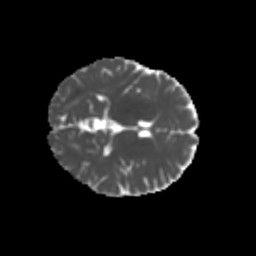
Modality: MD
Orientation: axial
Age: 21
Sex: female
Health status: healthy